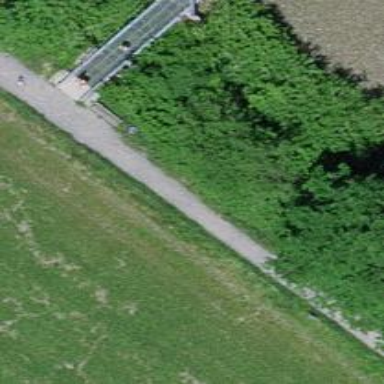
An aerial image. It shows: Bench.